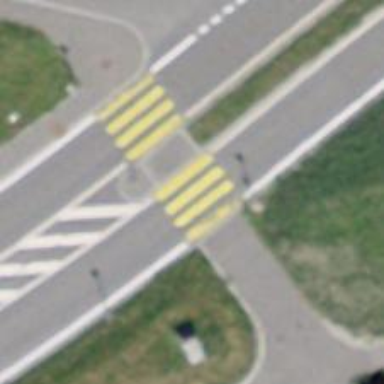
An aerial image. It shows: Marked road crossing.